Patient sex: M
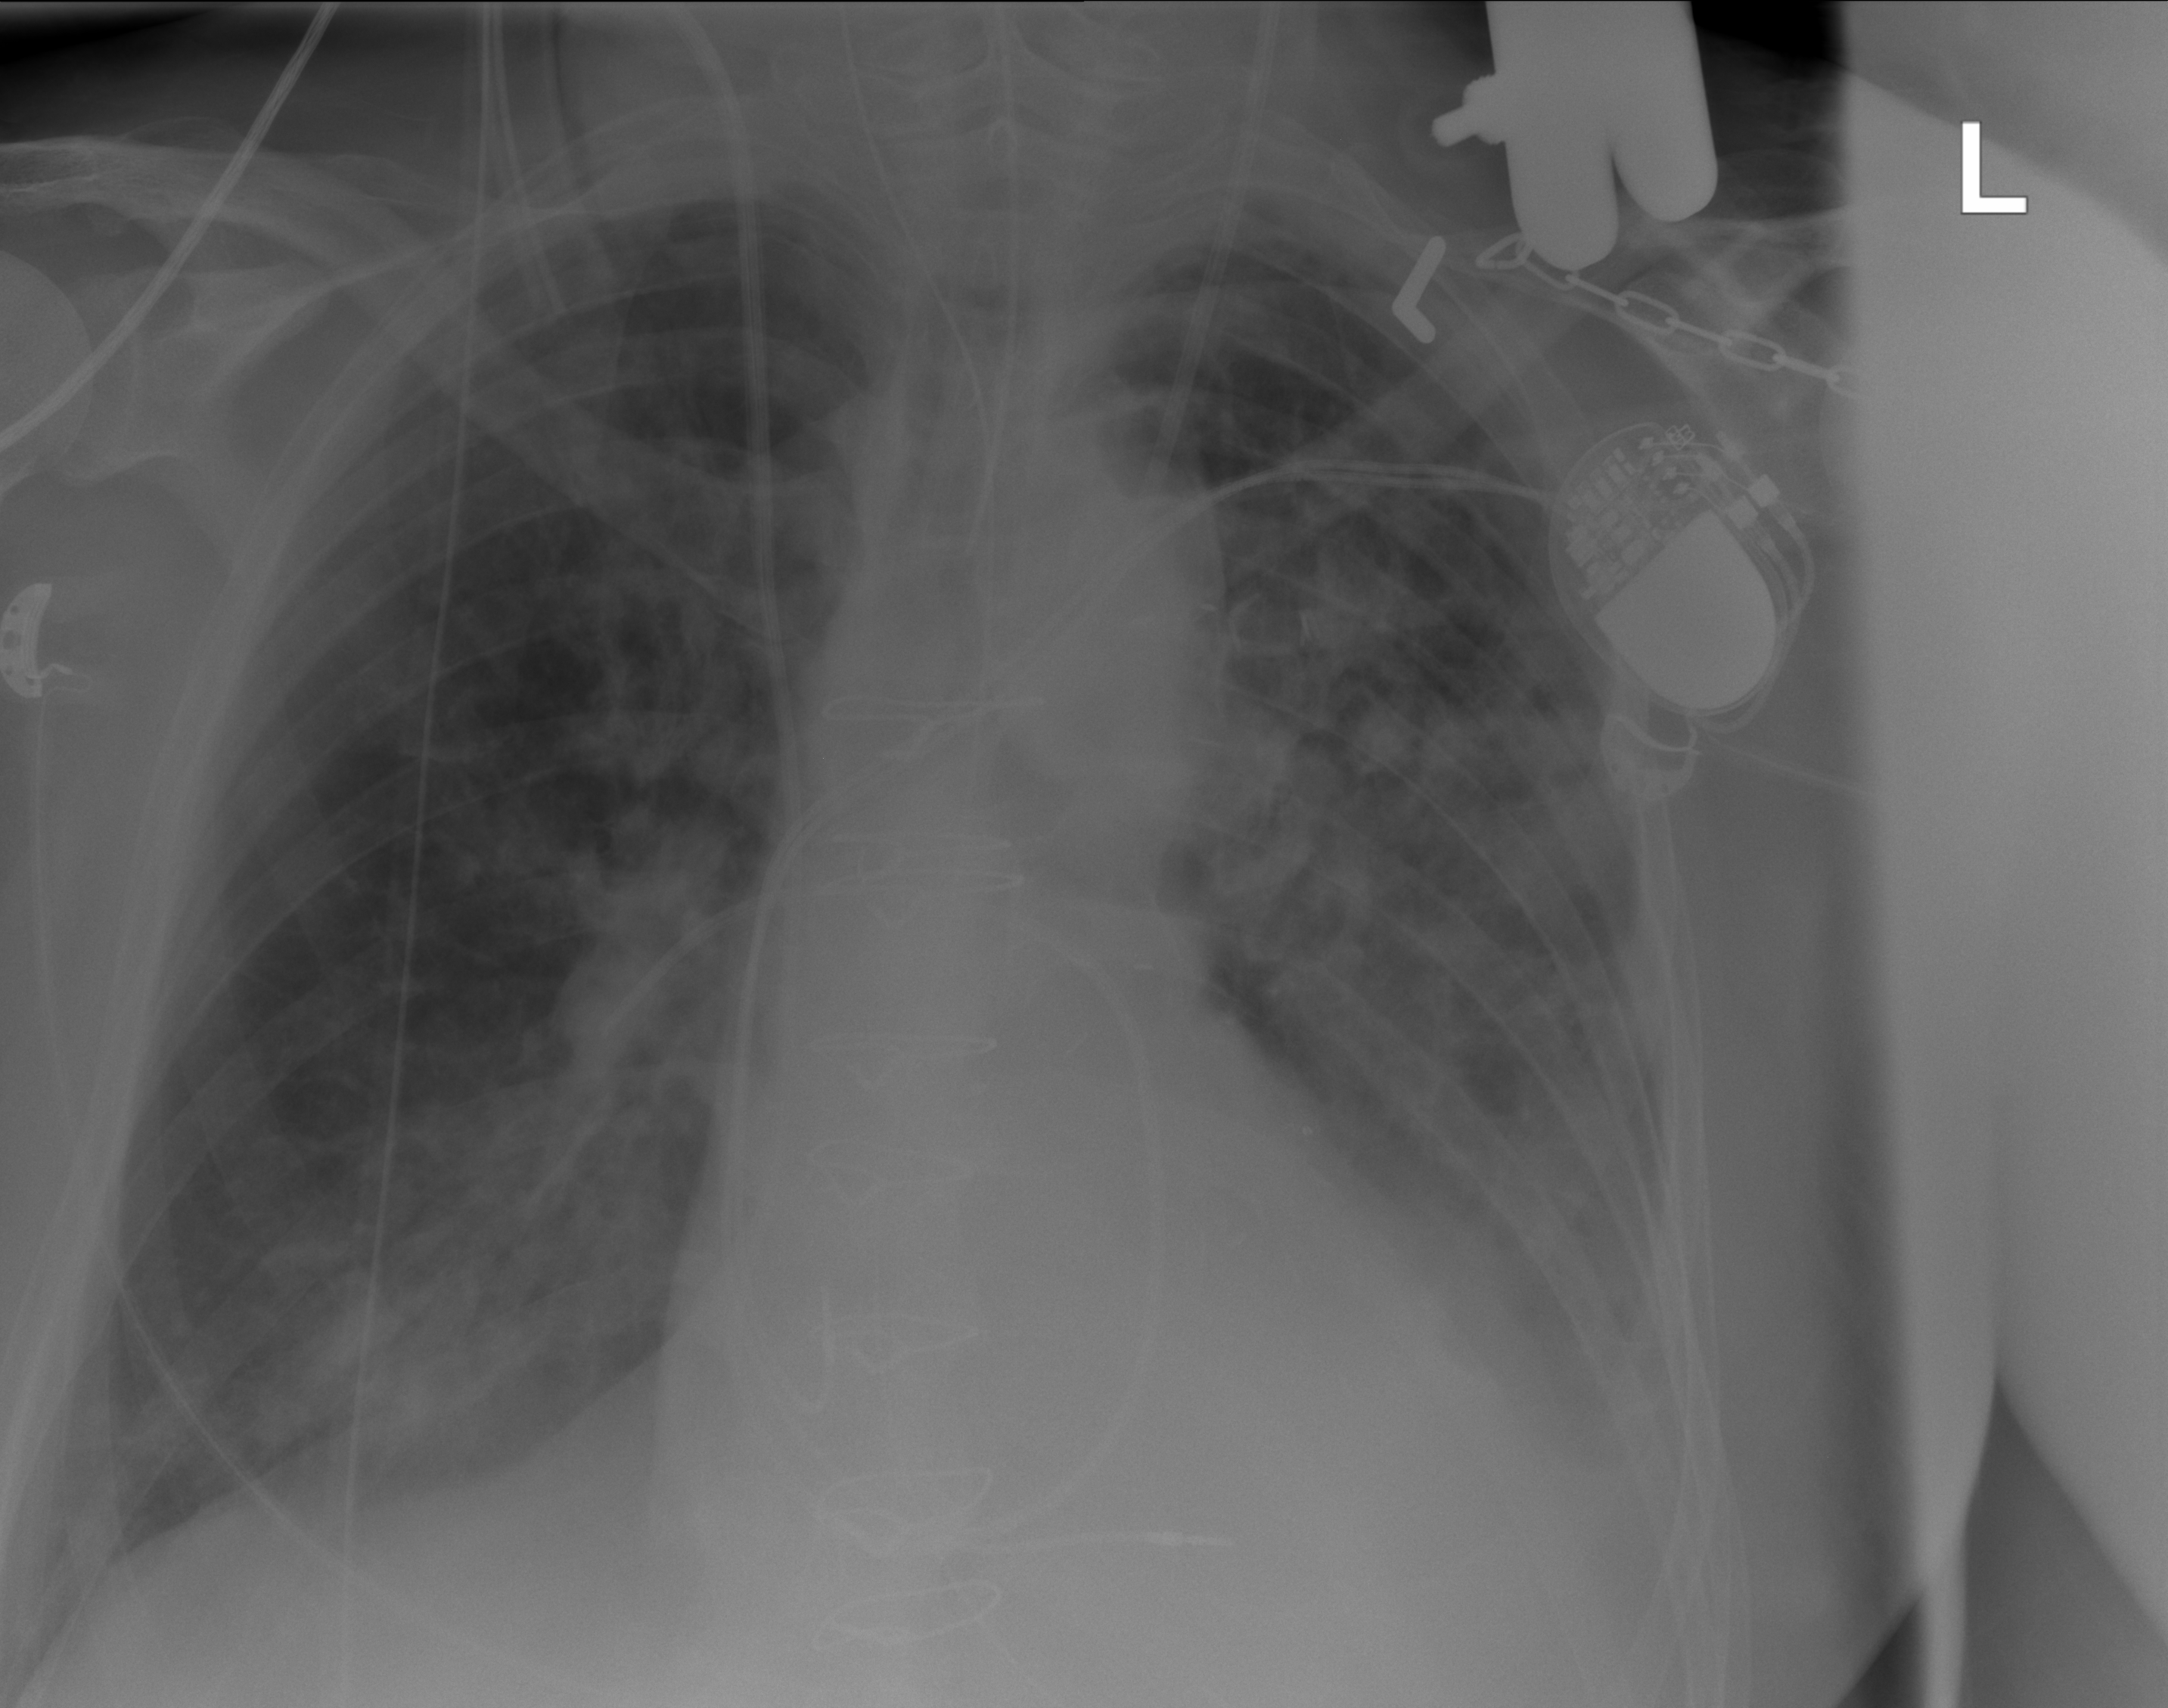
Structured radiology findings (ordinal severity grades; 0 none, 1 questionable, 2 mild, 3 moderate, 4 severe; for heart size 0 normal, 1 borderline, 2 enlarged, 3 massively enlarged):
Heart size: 1
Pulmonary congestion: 0
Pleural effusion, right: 0
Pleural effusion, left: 2
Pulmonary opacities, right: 3
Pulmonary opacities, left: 3
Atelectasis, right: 2
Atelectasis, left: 3